Field crop: maize
Growth stage: 2
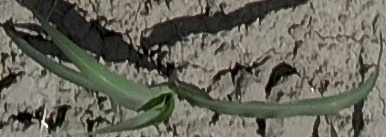
Species: sorghum